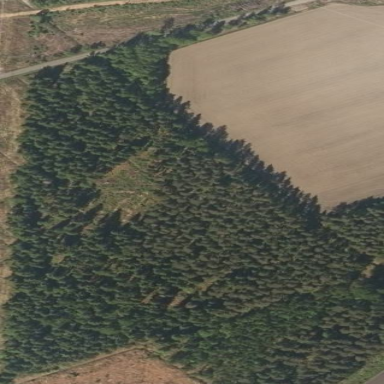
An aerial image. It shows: Woodland with evergreen needle-leaved trees.